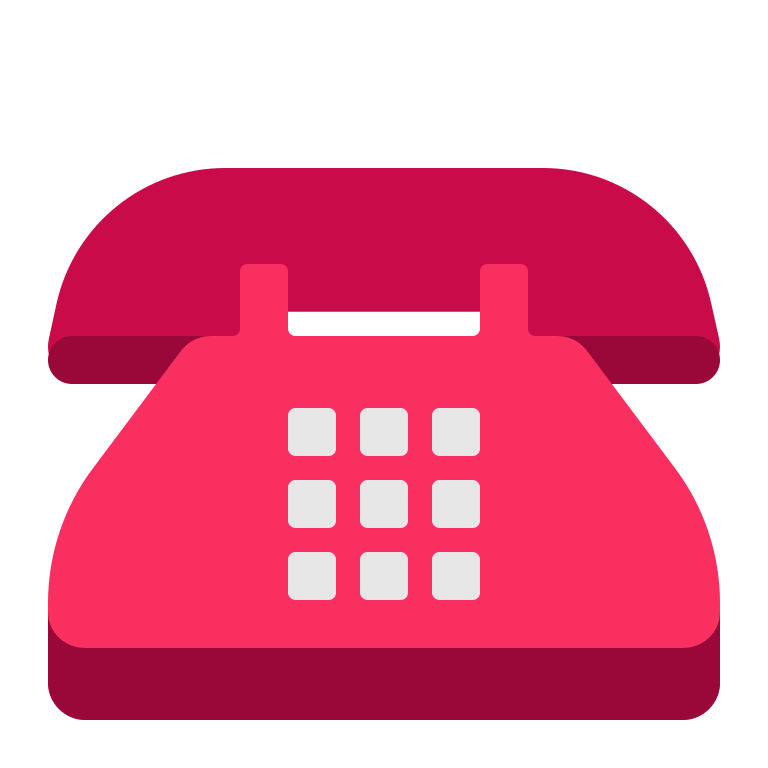
telephone flat